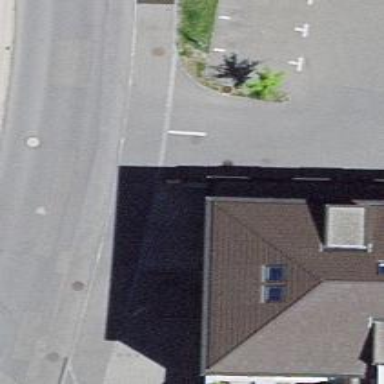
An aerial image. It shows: Parking entrance.